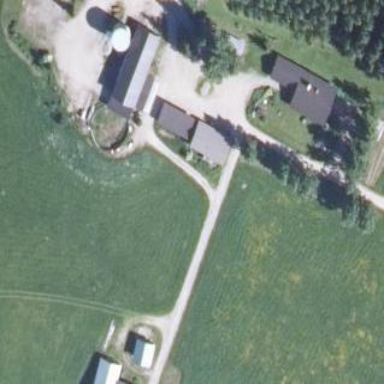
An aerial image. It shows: Farmyard area.